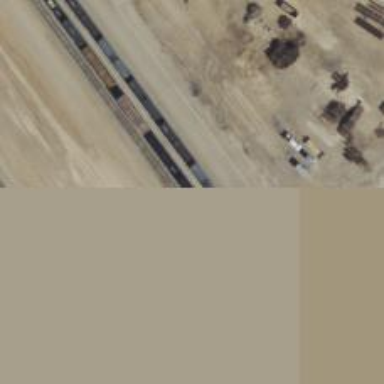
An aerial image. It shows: Railway yard.